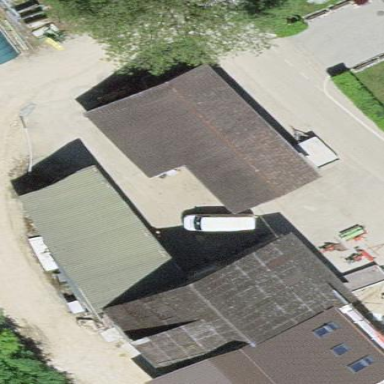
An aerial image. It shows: Farm auxiliary building.